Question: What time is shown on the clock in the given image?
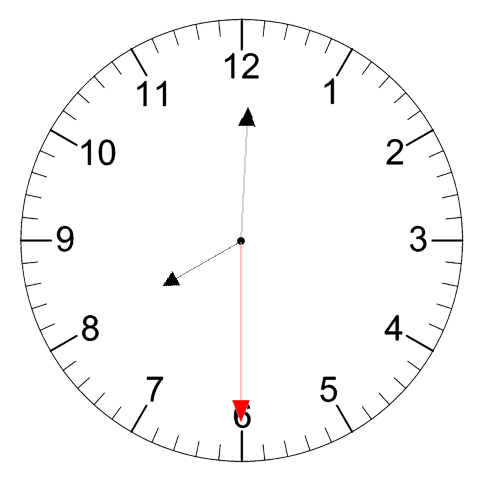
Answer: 08:00:30